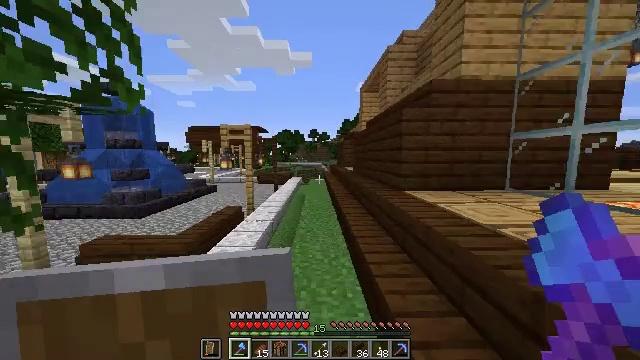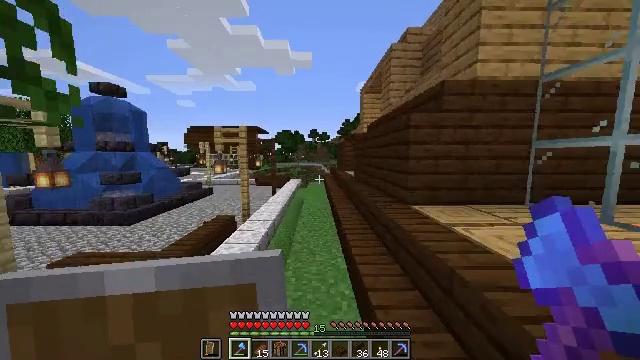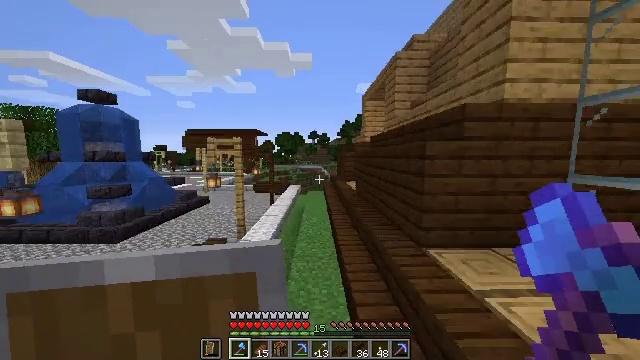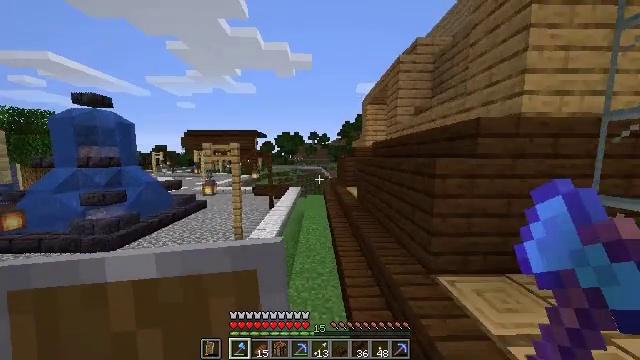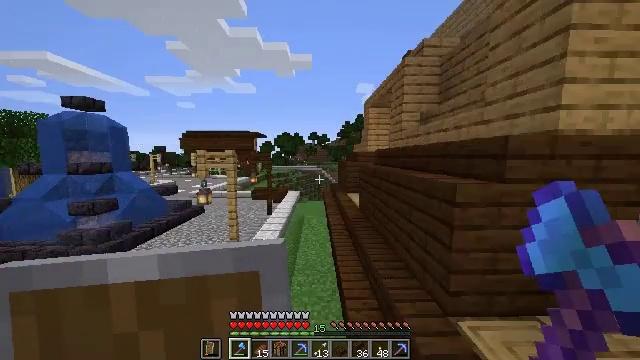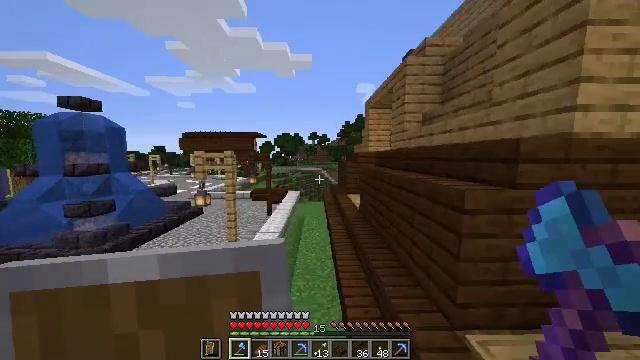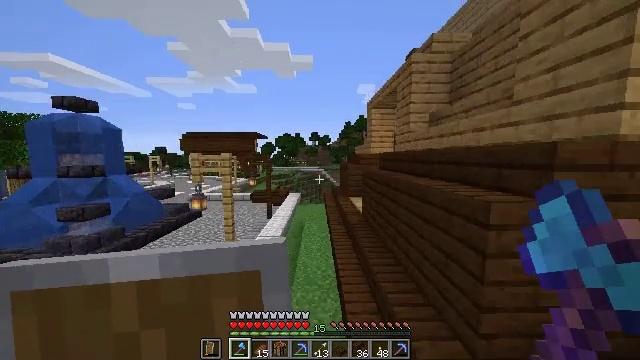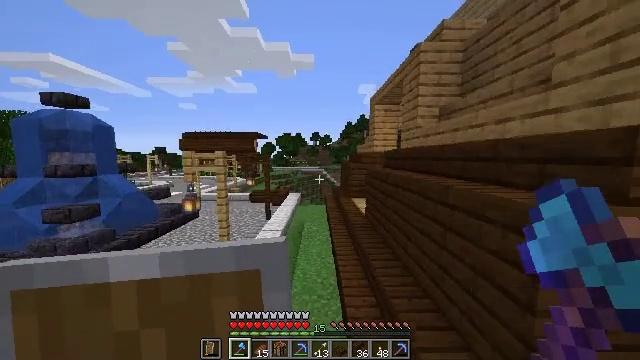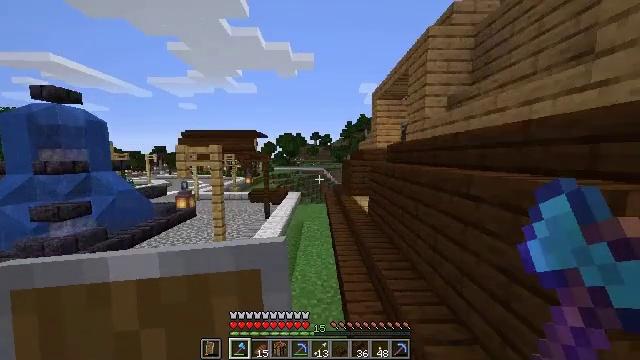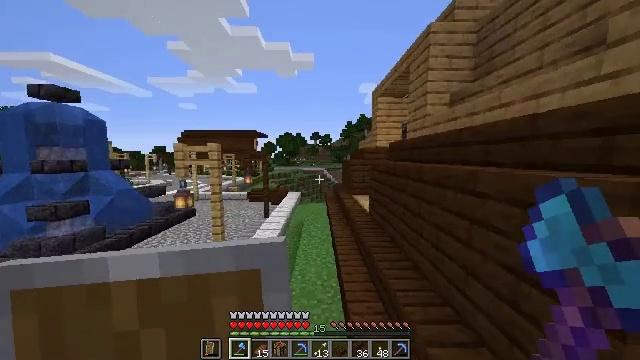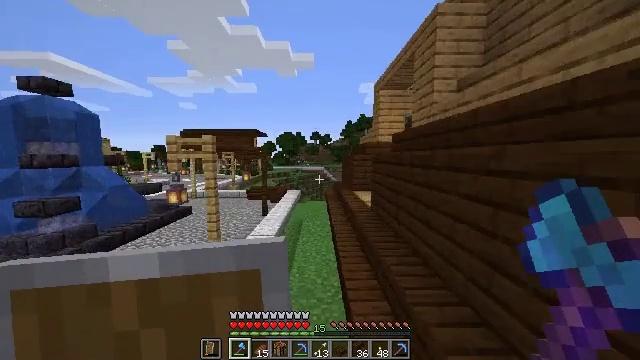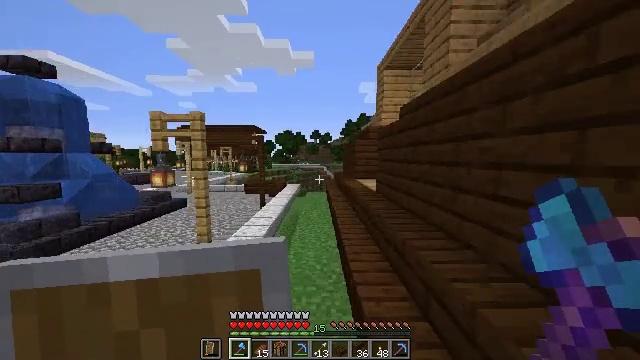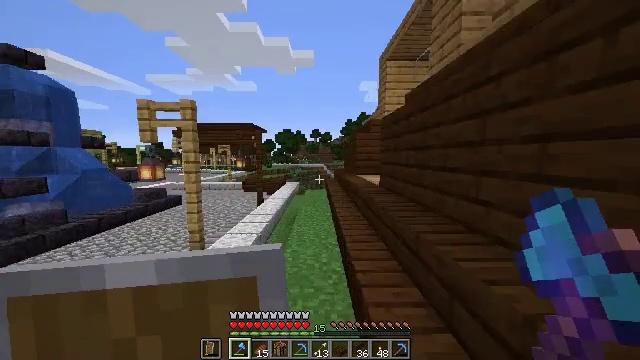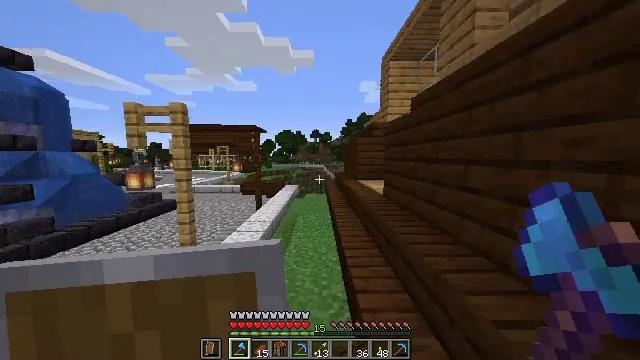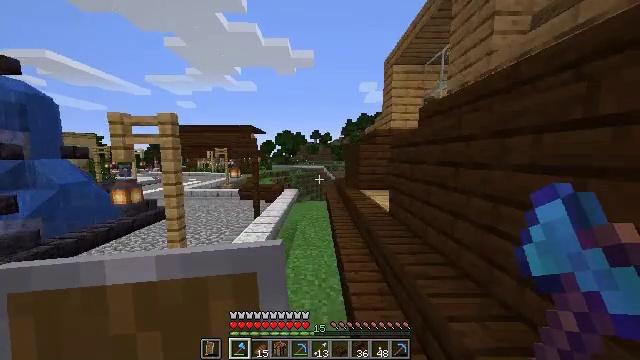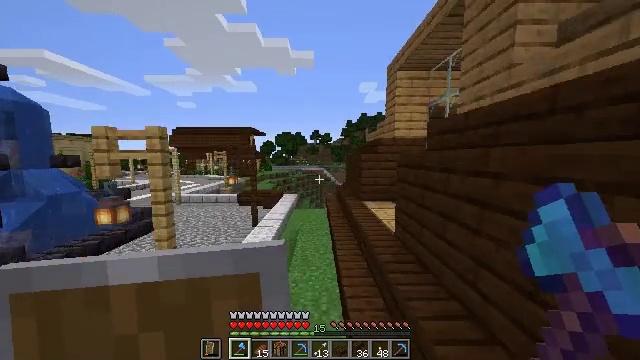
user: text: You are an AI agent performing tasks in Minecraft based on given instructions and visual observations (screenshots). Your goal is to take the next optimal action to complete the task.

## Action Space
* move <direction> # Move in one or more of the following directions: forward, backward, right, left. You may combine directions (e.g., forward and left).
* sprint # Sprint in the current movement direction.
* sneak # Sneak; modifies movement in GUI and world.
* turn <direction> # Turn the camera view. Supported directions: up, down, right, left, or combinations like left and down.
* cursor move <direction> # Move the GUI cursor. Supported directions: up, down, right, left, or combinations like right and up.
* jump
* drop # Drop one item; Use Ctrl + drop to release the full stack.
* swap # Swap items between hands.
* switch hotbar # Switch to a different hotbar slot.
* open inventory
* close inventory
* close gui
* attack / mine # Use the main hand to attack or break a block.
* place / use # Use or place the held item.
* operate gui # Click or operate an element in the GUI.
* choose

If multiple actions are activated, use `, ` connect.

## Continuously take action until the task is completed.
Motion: motion action
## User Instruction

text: Collect the oak planks from the structure.
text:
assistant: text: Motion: move forward, jump
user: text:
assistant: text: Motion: move forward, jump
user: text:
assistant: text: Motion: move forward, jump
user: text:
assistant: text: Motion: move forward, jump
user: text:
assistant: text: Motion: move forward, jump
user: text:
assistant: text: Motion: move forward, jump
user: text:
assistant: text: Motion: move forward, jump
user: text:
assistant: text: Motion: move forward, jump
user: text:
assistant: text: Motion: move forward, jump
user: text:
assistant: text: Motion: move forward, jump
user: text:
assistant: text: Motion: move forward, jump
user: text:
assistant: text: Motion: move forward, jump
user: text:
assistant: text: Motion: move forward, jump
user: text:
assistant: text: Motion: move forward, jump
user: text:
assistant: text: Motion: move forward, jump
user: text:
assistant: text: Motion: move forward, jump
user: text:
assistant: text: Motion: move forward, jump
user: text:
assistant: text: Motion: move forward, jump
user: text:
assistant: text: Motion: move forward, jump
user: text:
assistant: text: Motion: move forward, jump
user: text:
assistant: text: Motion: move forward, jump
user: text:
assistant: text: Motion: move forward, jump
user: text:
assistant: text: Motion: move forward, jump
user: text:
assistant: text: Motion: move forward, jump
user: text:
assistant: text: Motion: move forward, jump
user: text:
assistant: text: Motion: move forward, jump
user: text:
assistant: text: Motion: move forward, turn left and down, jump
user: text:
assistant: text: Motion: move forward, turn left and down, jump
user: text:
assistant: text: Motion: move forward, turn left and down, jump
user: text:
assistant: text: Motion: move forward